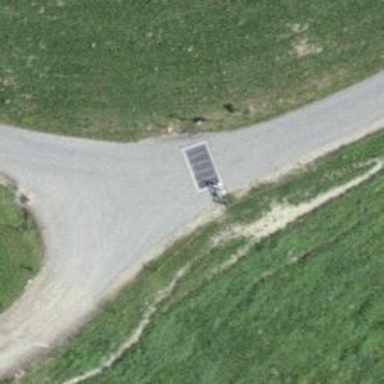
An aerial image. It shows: Cattle grid barrier.